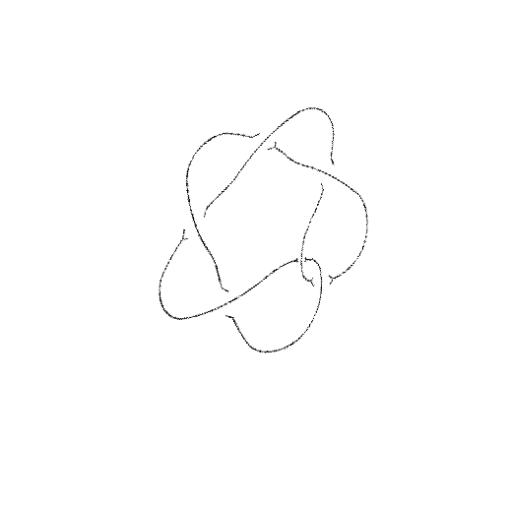
Crossing number: 6